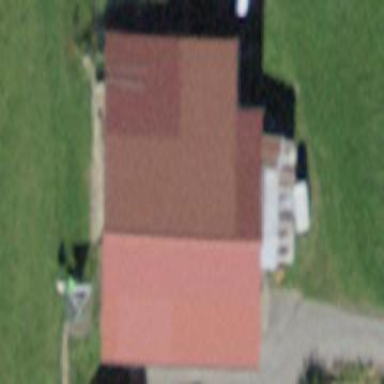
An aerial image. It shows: Building.